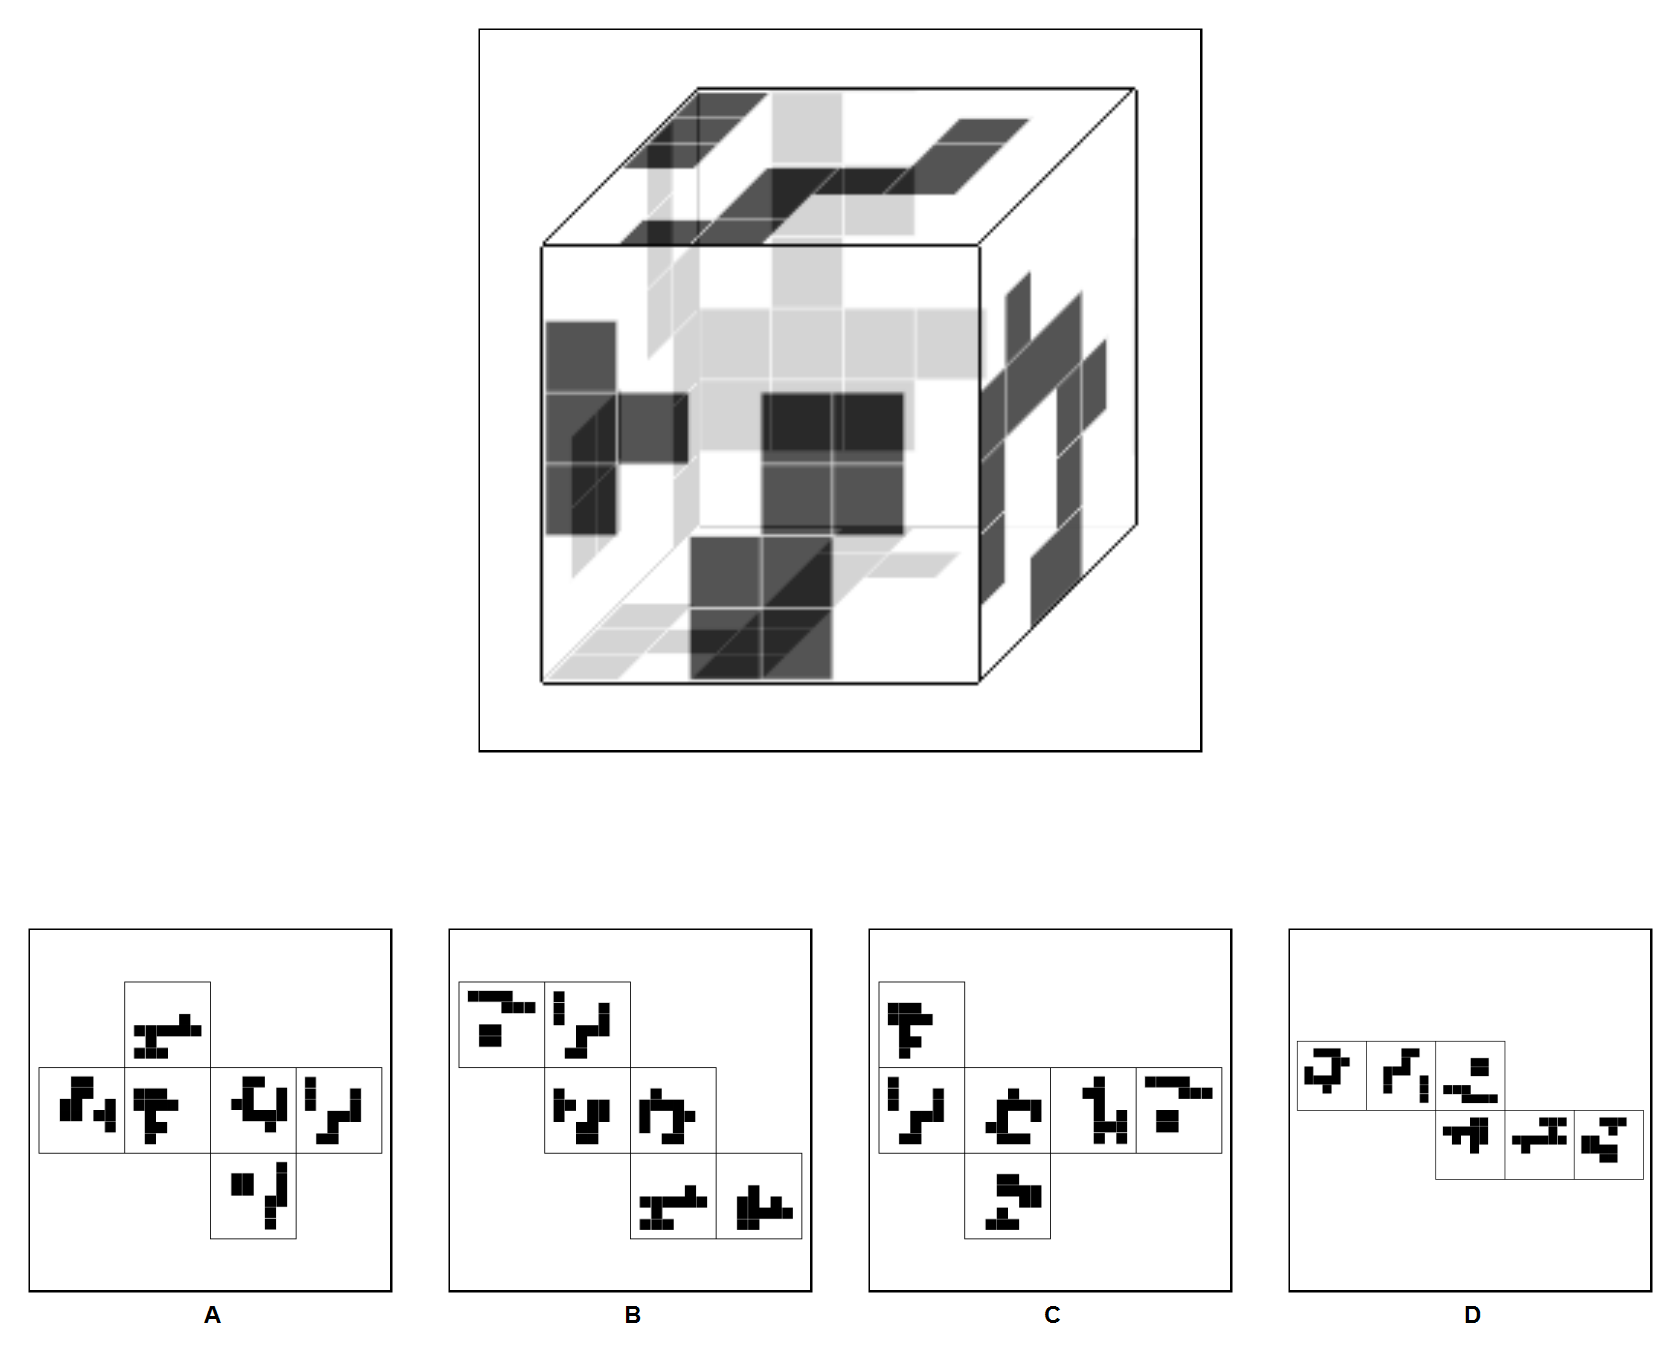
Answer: A